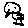
Label: bird